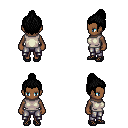
a pixel art fantasy rpg character, female body template, human, dark skin, white sleeveless shirt, metal pants, black short topknot hairstyle, ghillies, four views (front, back, left, right), 2x2 character sprite sheet, small pixel art, hard edges, no anti-aliasing